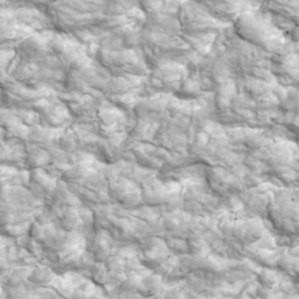
Label: non_frost